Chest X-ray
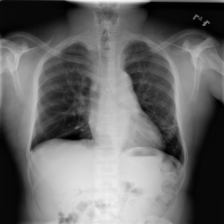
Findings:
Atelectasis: negative
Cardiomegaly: negative
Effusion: negative
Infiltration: positive
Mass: negative
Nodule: positive
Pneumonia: negative
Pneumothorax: negative
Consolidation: negative
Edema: negative
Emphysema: negative
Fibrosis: negative
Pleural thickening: negative
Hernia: negative